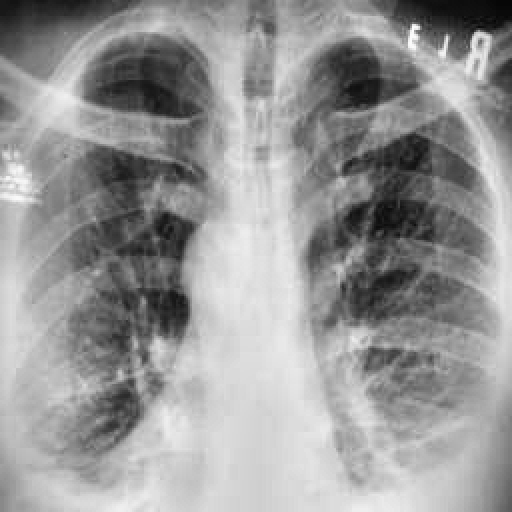
Finding: TUBERCULOSIS